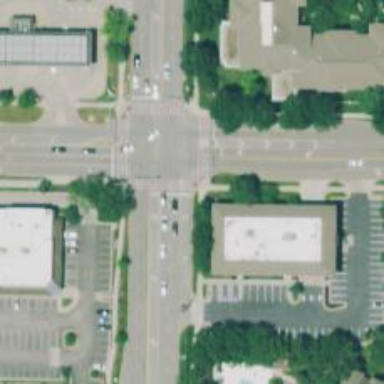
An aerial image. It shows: Solid stop line on the road marking.